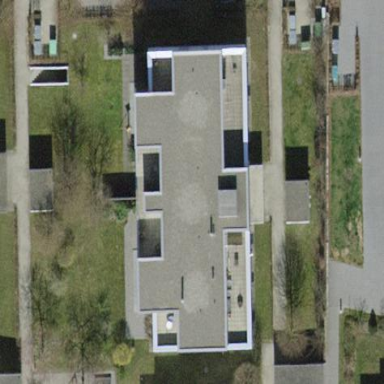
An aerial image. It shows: Building with apartments and flat roof.